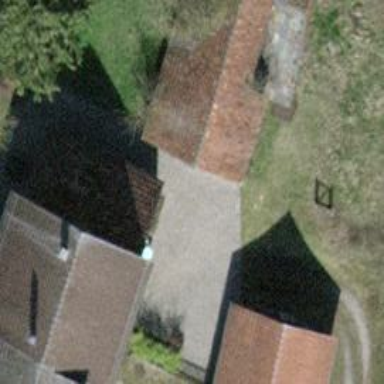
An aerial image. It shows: Shed.